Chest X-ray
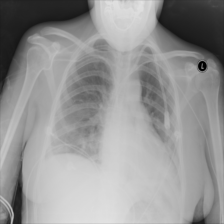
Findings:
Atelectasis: negative
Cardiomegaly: negative
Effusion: negative
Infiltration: negative
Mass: negative
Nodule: negative
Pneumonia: negative
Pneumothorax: negative
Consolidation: negative
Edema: negative
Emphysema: negative
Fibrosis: negative
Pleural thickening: negative
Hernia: negative